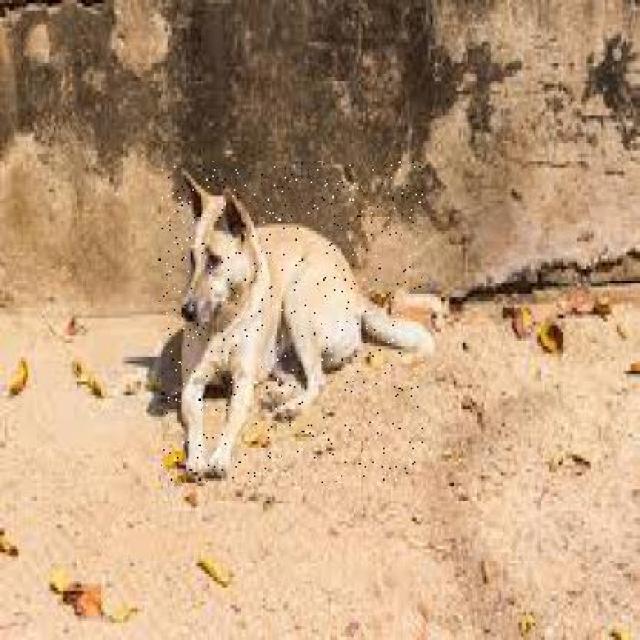
Healthy canine skin — no visible lesions, inflammation, or abnormalities. The skin and coat appear normal.